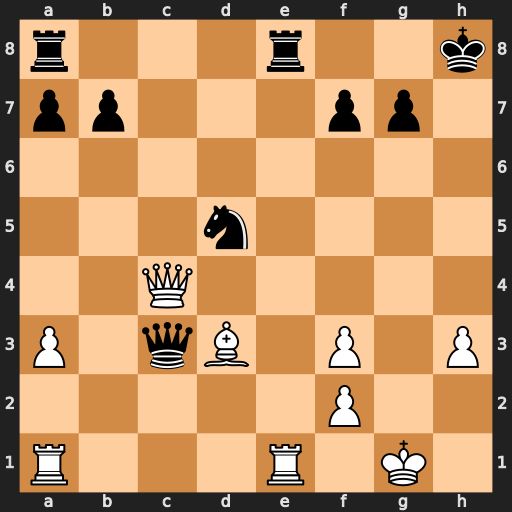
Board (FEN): r3r2k/pp3pp1/8/3n4/2Q5/P1qB1P1P/5P2/R3R1K1
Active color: w
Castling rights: -
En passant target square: -
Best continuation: Qh4+ Kg8 Qh7+ Kf8 Qh8#